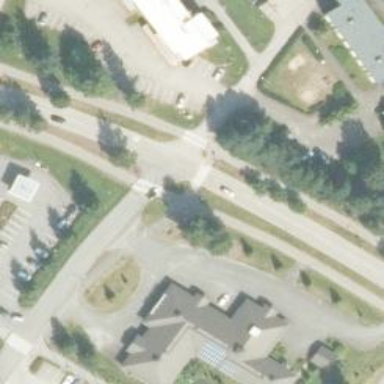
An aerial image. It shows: Uncontrolled road crossing.